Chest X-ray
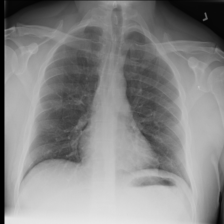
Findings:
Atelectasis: negative
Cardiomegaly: negative
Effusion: negative
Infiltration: negative
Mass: negative
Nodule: negative
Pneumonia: negative
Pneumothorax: negative
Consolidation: negative
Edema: negative
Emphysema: negative
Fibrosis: negative
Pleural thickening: negative
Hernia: negative